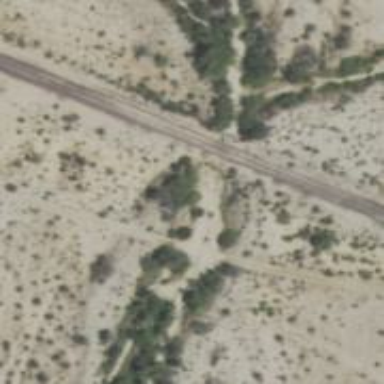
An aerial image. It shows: Abandoned railroad bridge.